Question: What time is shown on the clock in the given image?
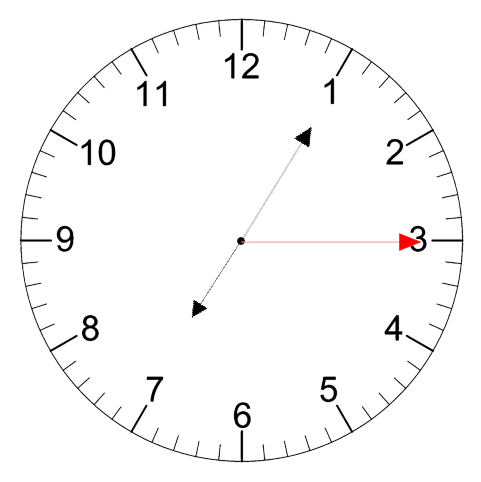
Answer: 07:05:15